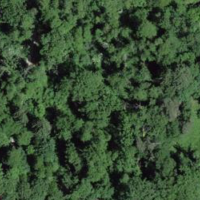
EUNIS habitat code: 41
Species observed at this site:
Tettigonia viridissima
Nemobius sylvestris
Aphantopus hyperantus
Lysimachia vulgaris
Roeseliana roeselii